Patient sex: M
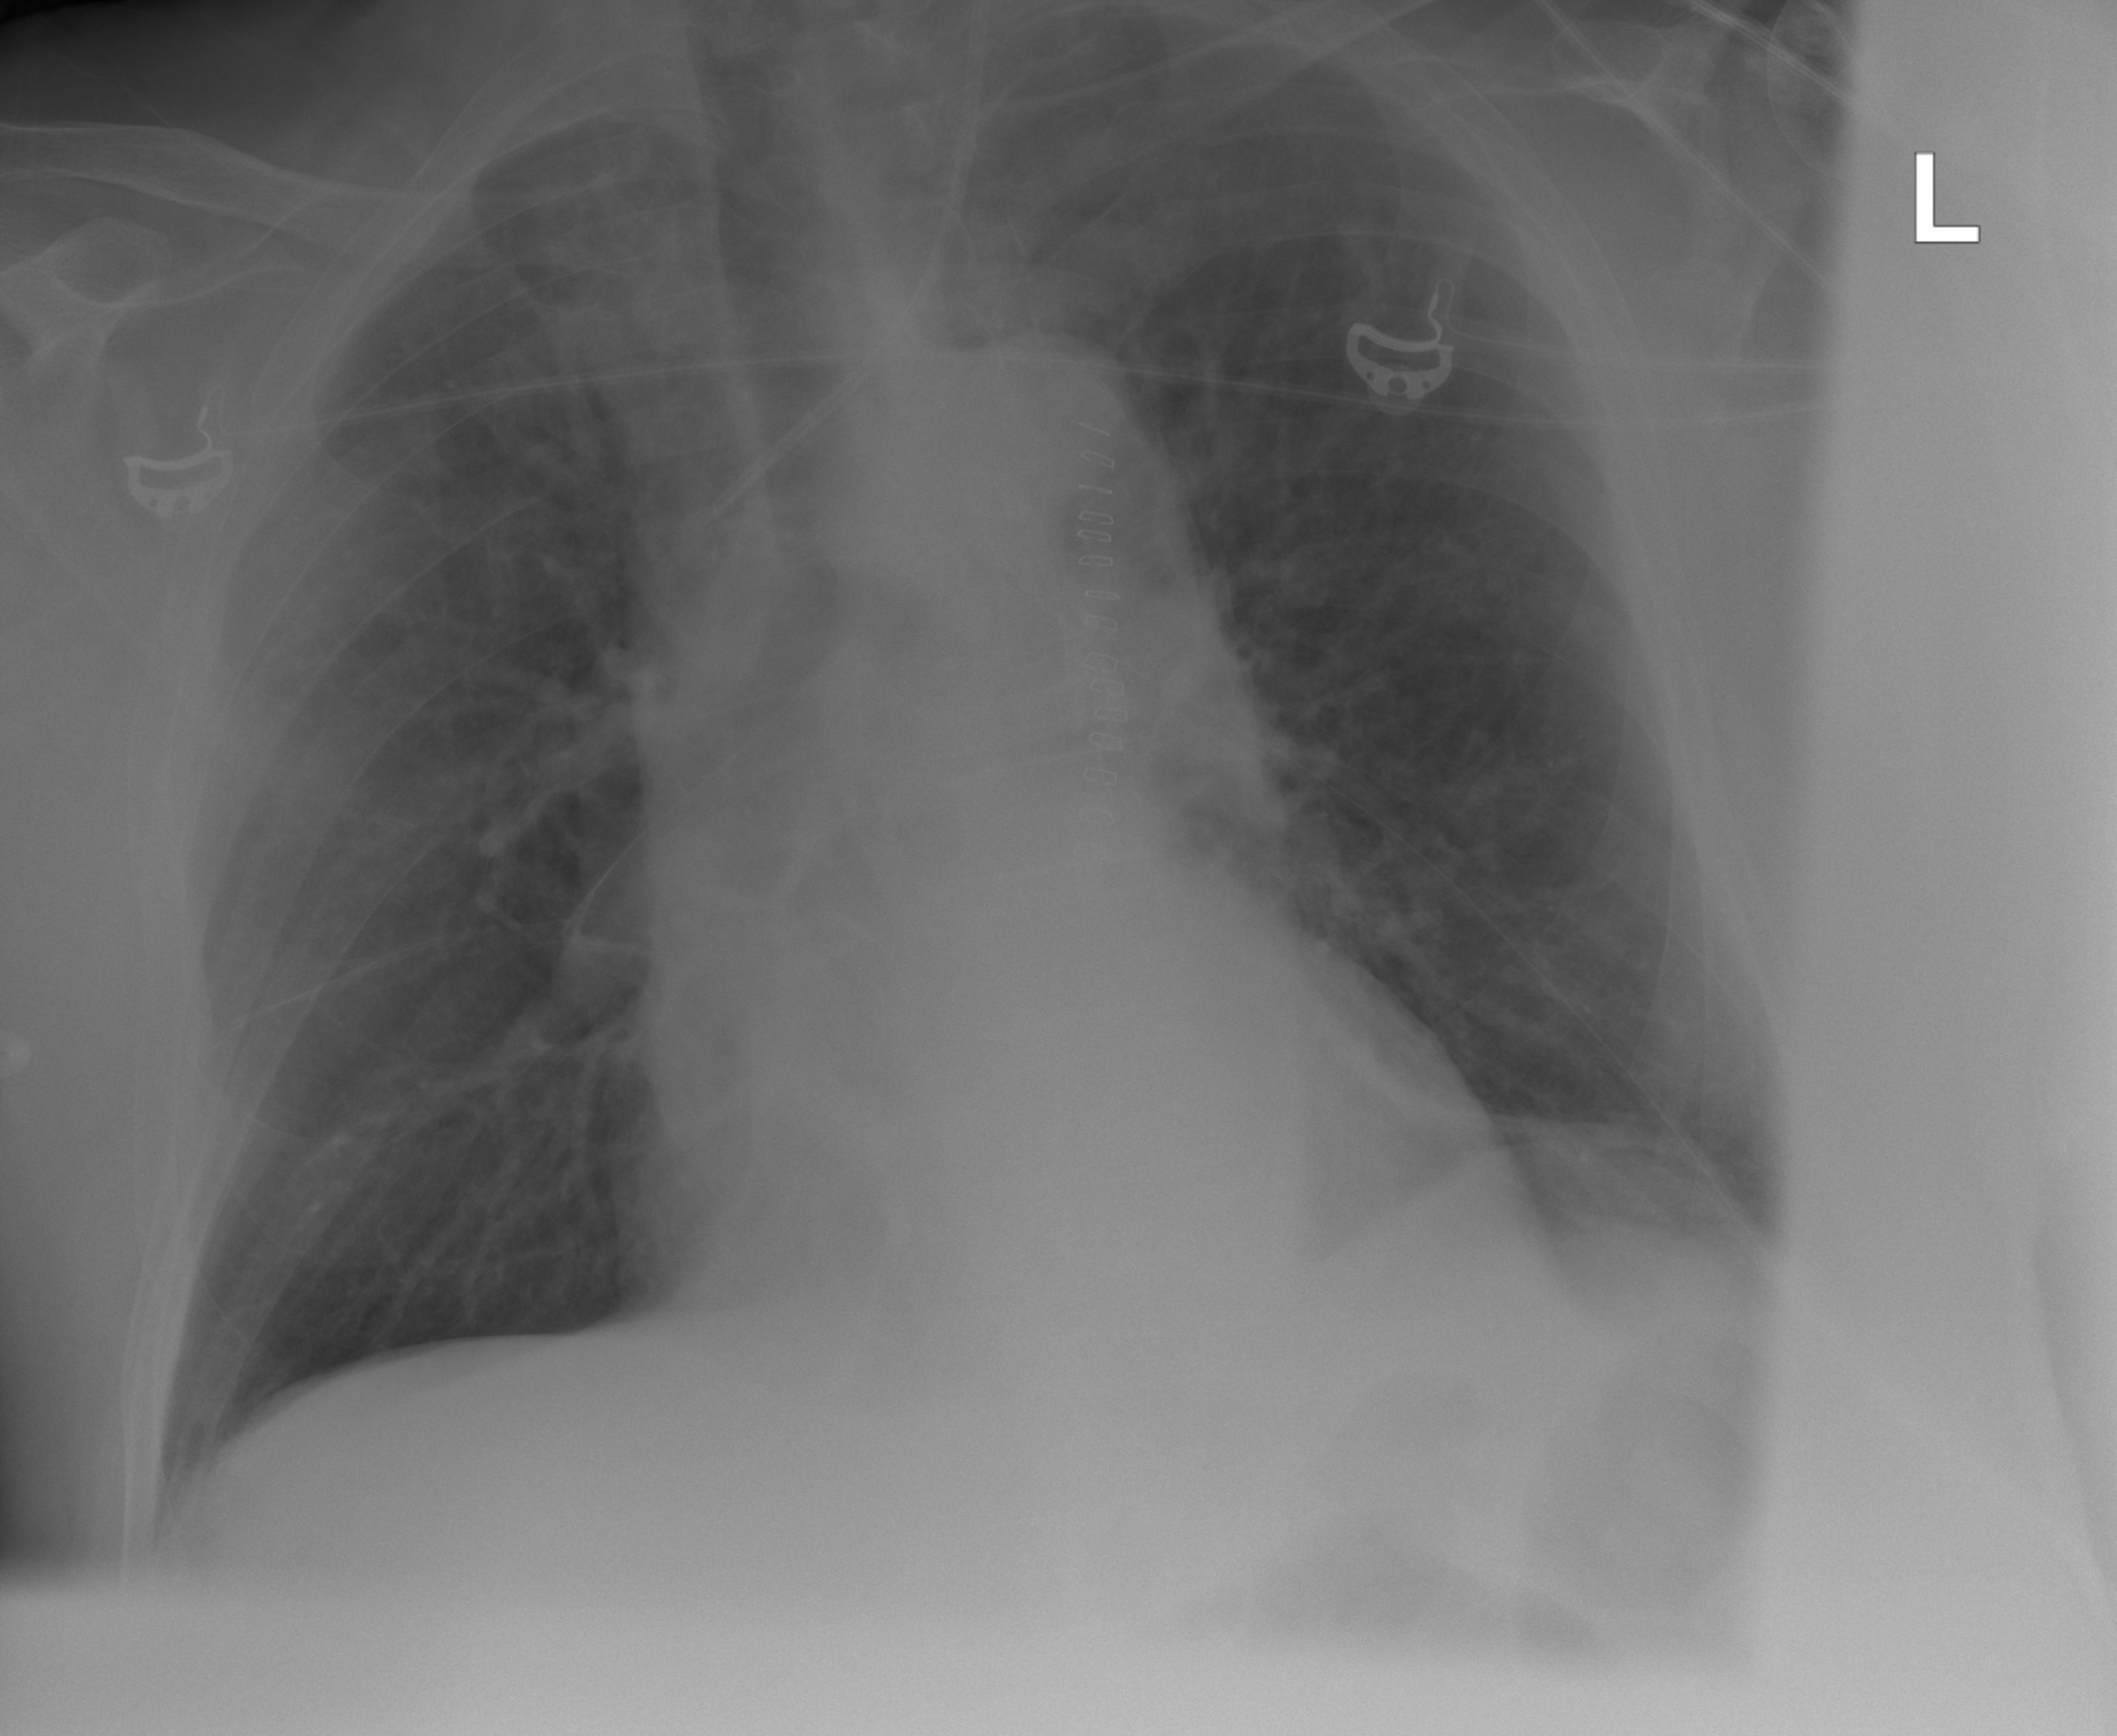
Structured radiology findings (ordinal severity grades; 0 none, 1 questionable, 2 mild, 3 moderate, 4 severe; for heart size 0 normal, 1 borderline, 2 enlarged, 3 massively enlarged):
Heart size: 1
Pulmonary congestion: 2
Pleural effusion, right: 0
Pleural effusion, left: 1
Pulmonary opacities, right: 1
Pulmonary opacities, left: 0
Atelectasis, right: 2
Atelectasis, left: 2